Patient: sex F, age 57
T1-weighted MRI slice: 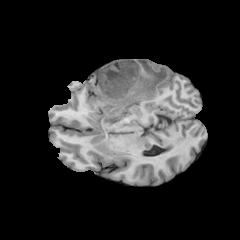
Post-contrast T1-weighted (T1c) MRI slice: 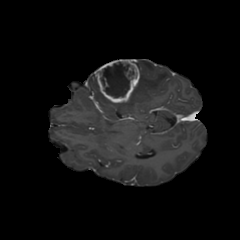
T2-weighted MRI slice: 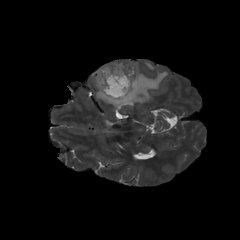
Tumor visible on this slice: yes
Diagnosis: Glioblastoma, IDH-wildtype
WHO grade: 4